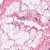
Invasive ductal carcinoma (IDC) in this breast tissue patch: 0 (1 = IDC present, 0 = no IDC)